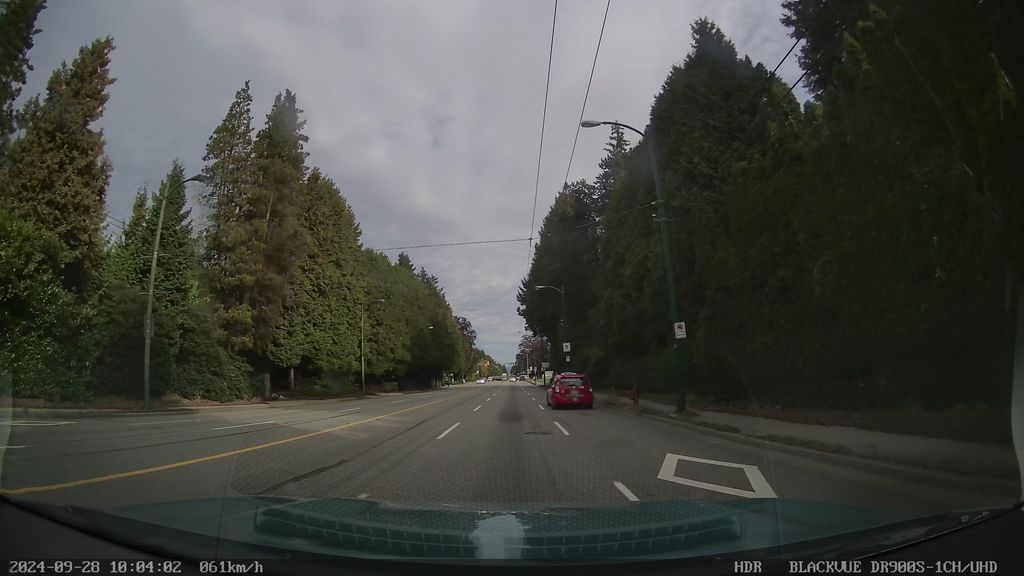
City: vancouver